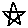
Label: star